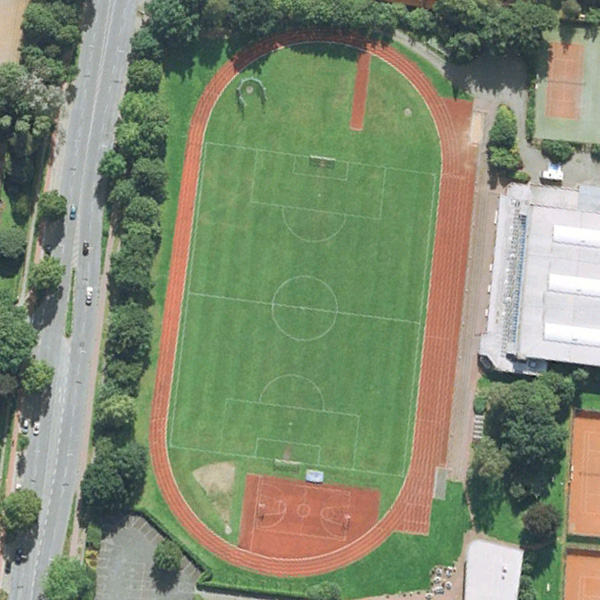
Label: Playground